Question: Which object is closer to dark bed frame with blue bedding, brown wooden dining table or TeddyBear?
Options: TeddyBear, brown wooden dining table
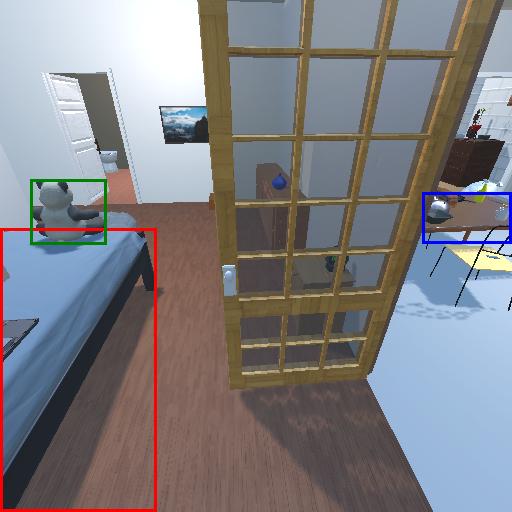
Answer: TeddyBear